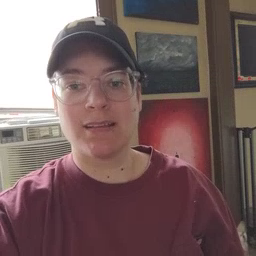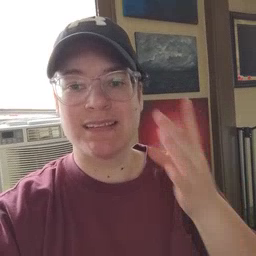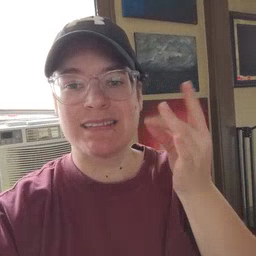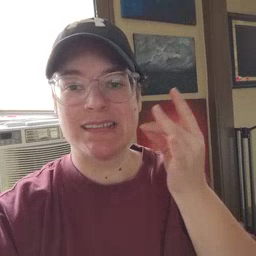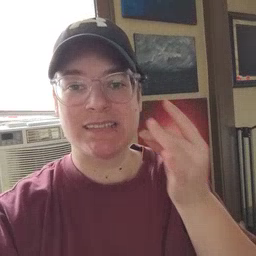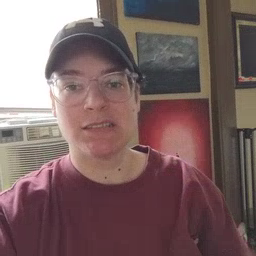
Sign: kitty